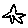
Label: star